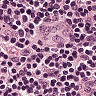
Metastatic tissue present: no